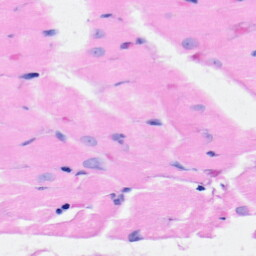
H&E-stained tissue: Heart